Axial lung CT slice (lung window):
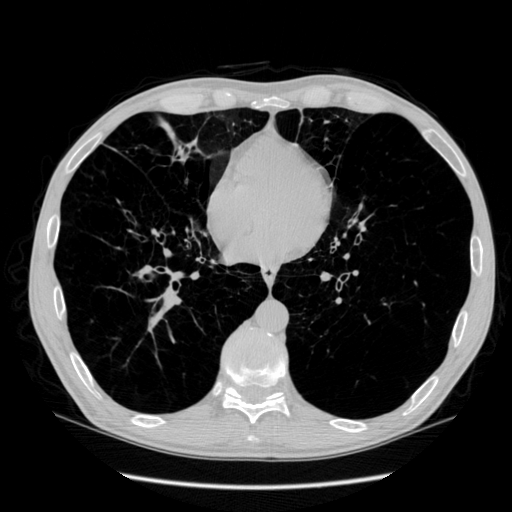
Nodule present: no